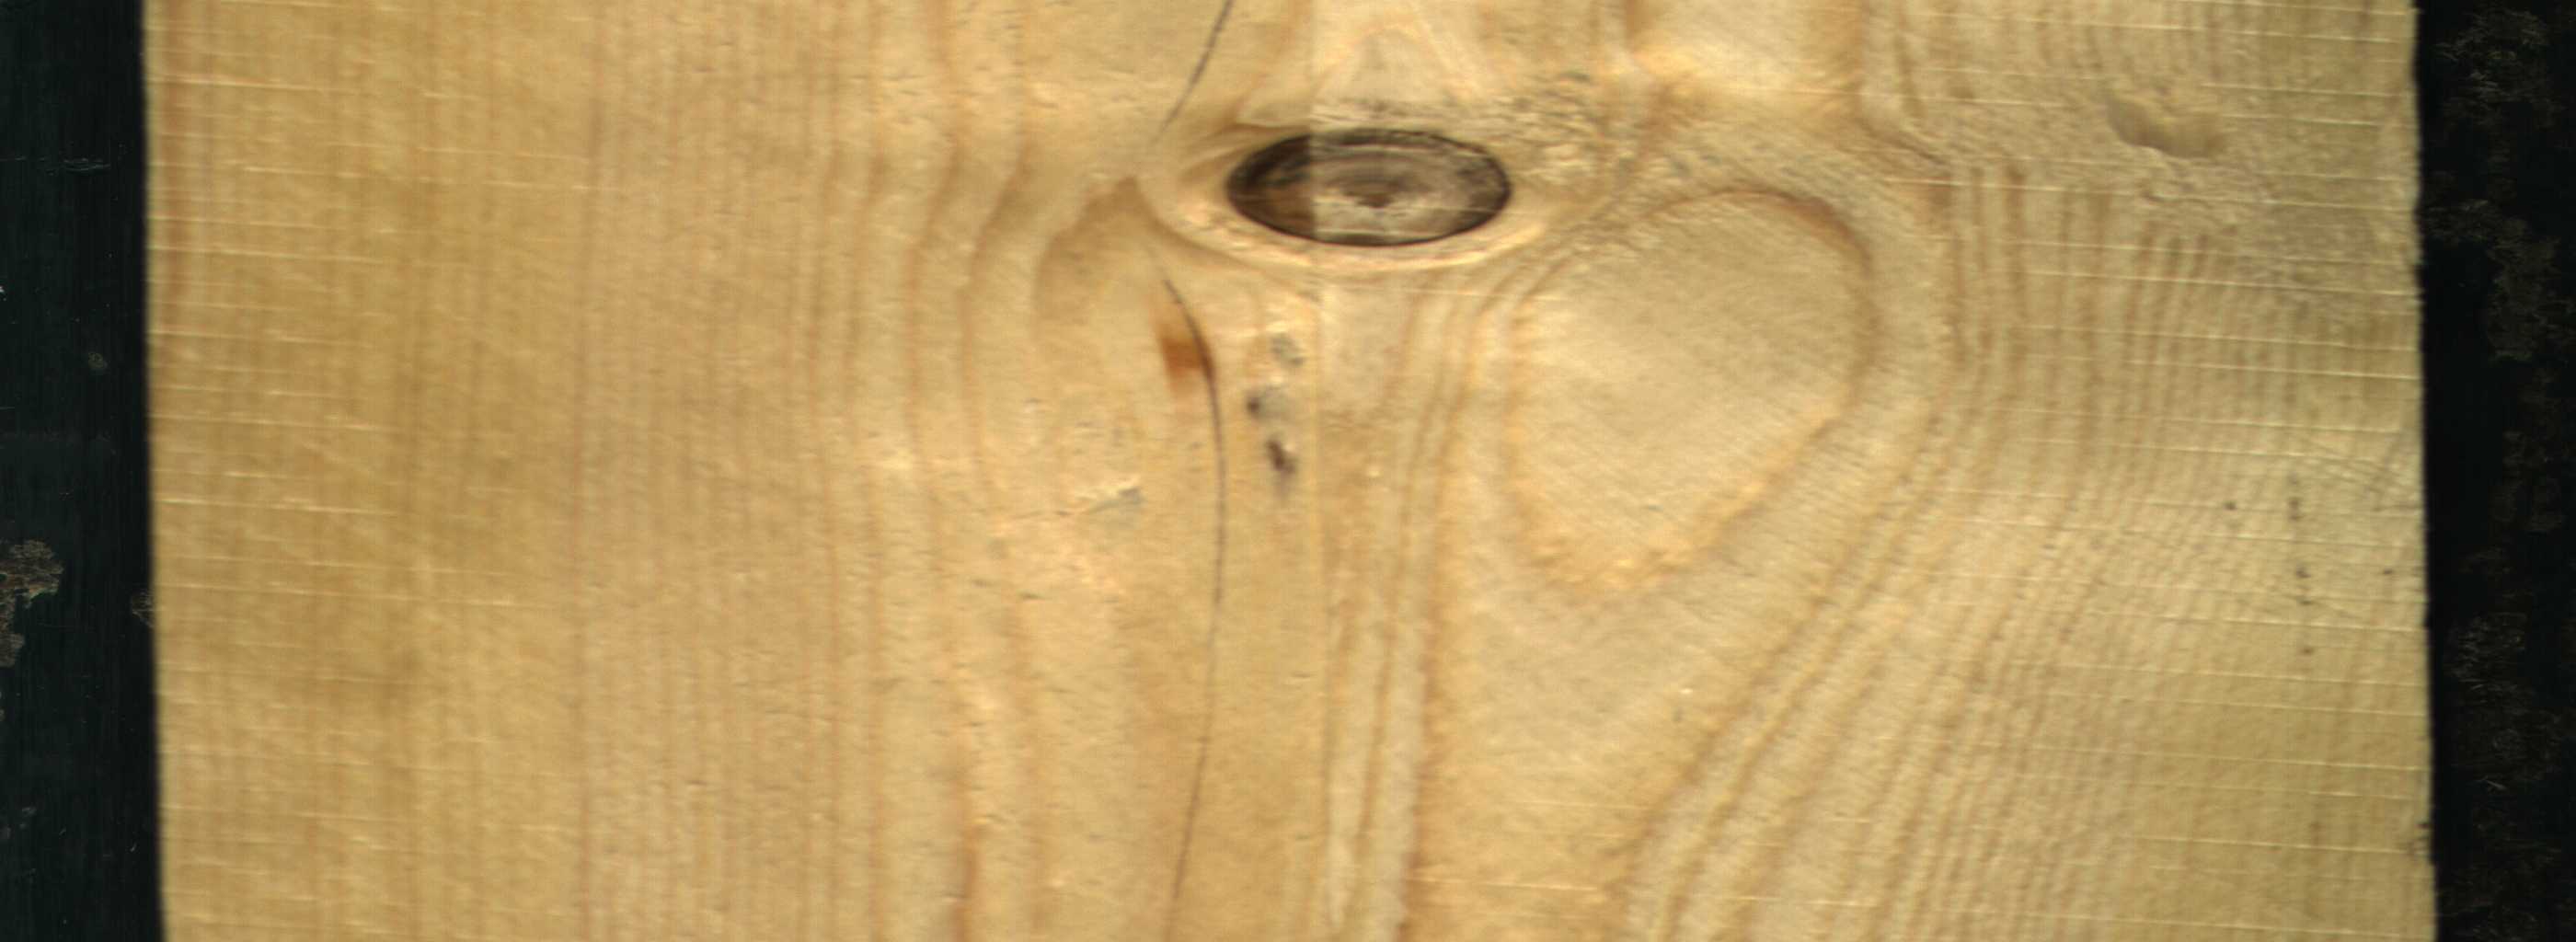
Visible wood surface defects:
resin
Dead_Knot